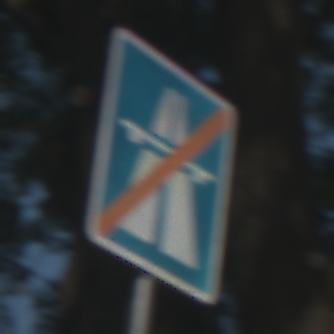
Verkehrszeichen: EndeAutbahn
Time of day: Midday
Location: Outdoor (Suburban)
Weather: Clear
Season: NotSpecified
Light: Natural